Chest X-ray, PA view. Patient: 49 years old, sex M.
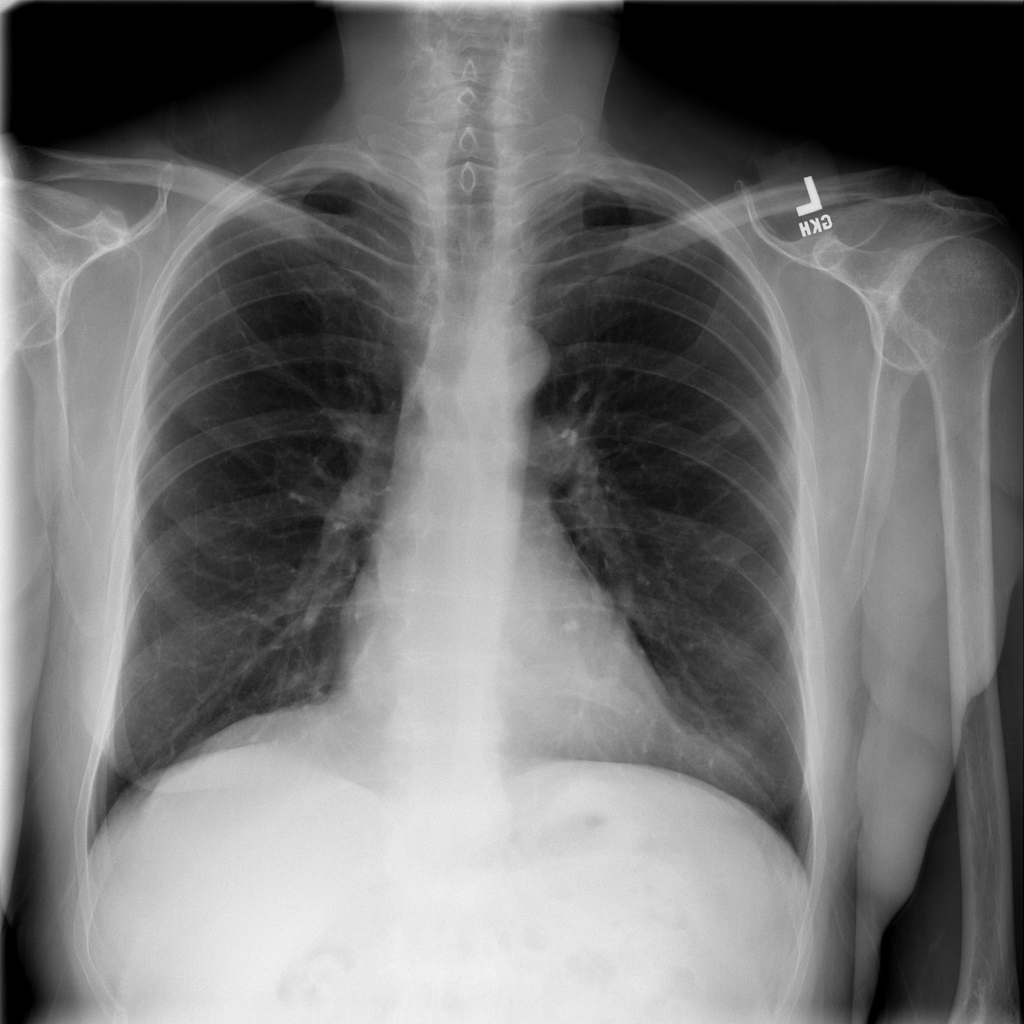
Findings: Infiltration